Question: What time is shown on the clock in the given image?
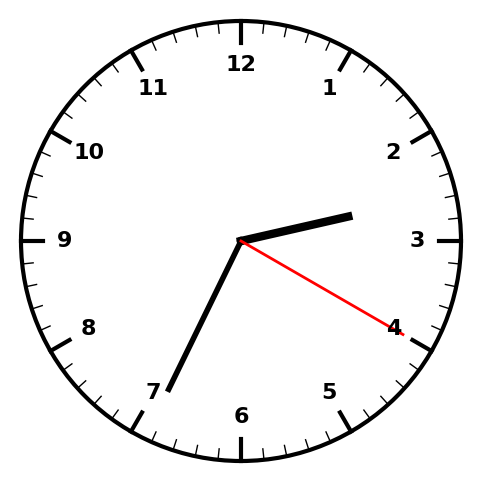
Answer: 02:34:20